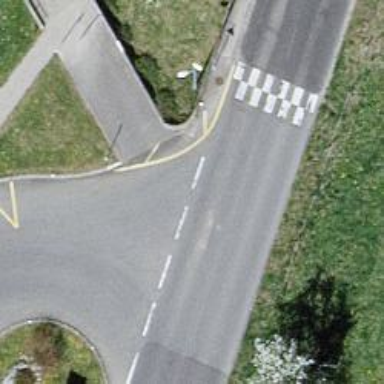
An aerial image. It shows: Tertiary road.